Aerial crown-view tile of a tropical tree (Barro Colorado Island, Panama), acquired 20250915:
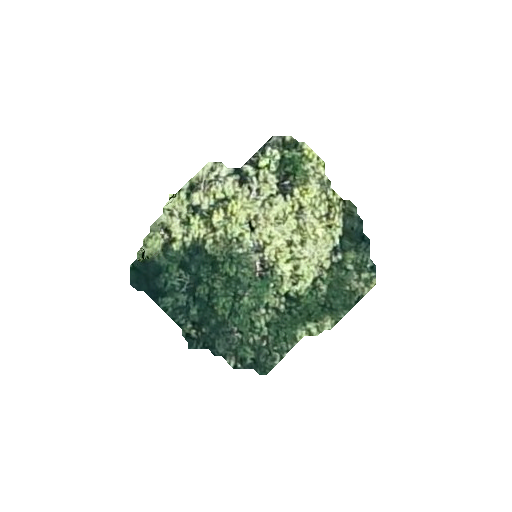
Species: Dendropanax arboreus
GBIF accepted scientific name: Dendropanax arboreus
Crown area: 53.358 m²